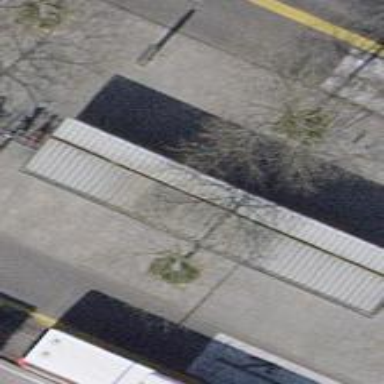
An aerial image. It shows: Covered bicycle parking area.